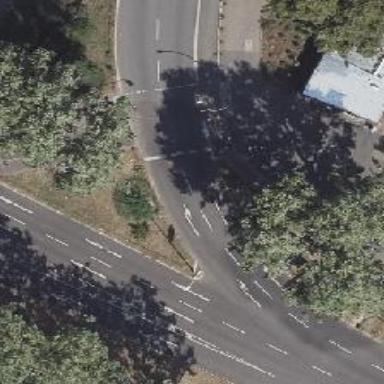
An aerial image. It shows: Road with traffic signals.